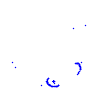
Particle: proton